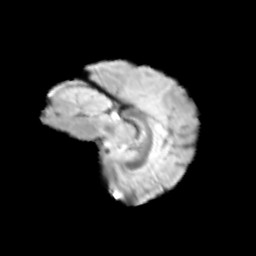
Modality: T2w
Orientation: sagittal
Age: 12
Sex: female
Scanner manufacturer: siemens
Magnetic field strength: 3 T
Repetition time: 3.8 s
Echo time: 0.07 s